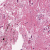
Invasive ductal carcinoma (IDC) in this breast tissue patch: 0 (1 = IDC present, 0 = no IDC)